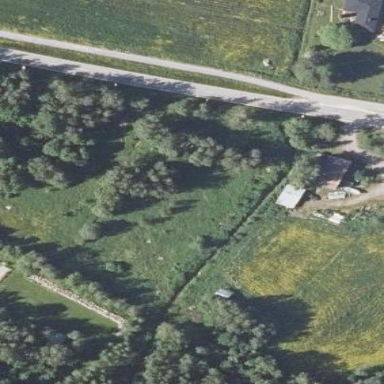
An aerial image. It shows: Agricultural meadow.